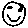
Label: smiley face